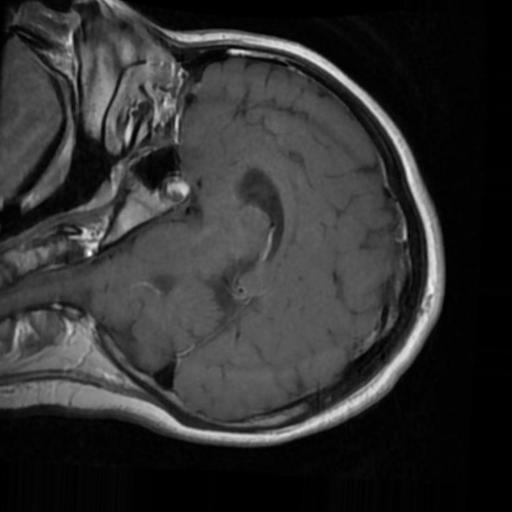
Label: brain_tumor